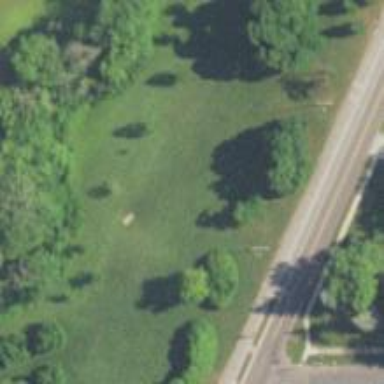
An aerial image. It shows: Golf tee.